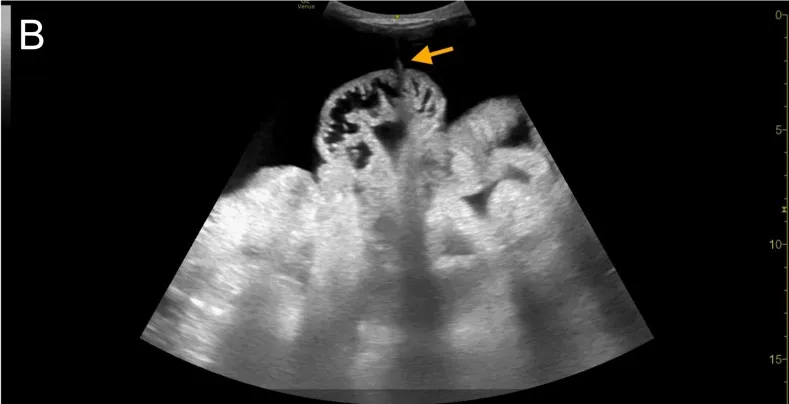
68-year-old woman with decompensated alcoholic cirrhosis. B) Intraprocedural POCUS exam demonstrating attachment of omentum/bowel to the paracentesis catheter. [Arrow = catheter.
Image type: radiology (ultrasound)